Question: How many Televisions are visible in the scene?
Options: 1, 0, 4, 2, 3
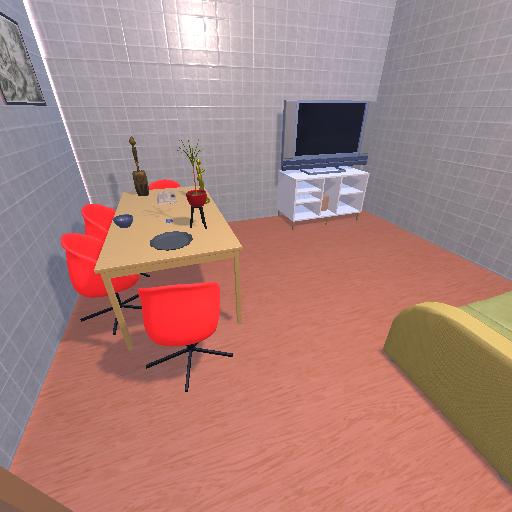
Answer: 1